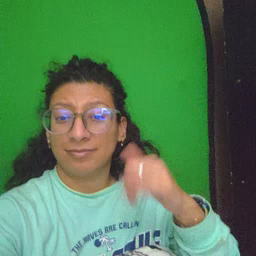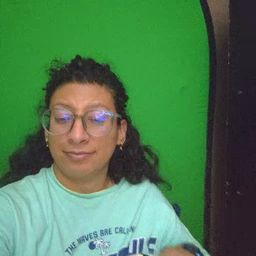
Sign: TV